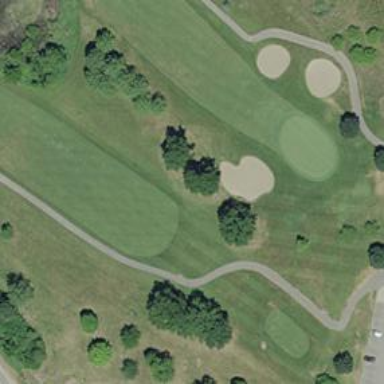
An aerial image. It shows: View of golf hole.